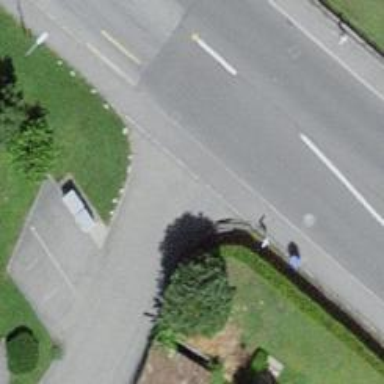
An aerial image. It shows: Bus stop with platform for public transport.